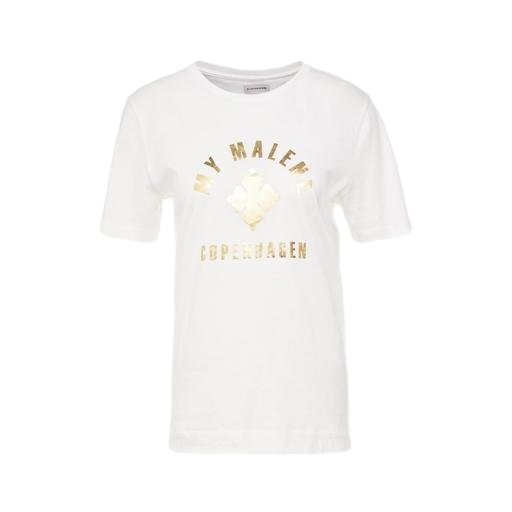
white graphic t-shirt only macy, white marlene crew tee, white graphic t-shirt, white background